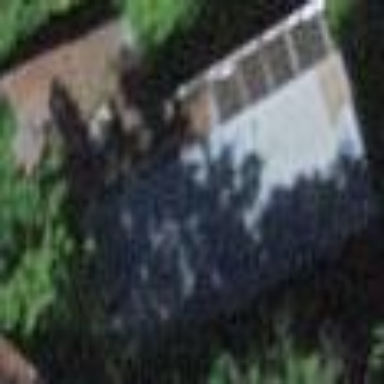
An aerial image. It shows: Shed.